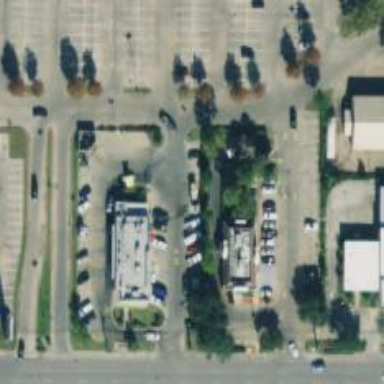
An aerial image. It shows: Parking space.